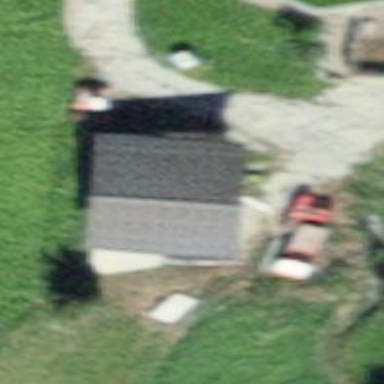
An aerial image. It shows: Garage building.